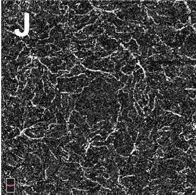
Pre- and postoperative 3.0 * 3.0 mm optical coherence tomography angiography (OCTA) images. Left eye. Reveals similar vascular restoration, along with reconstruction of the perifoveal anastomotic capillary arcade. Mo, month(s).
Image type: pathology (congo_red)